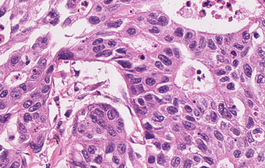
Tumor epithelial tissue: yes
Tumor-associated stroma tissue: no
Normal tissue: no